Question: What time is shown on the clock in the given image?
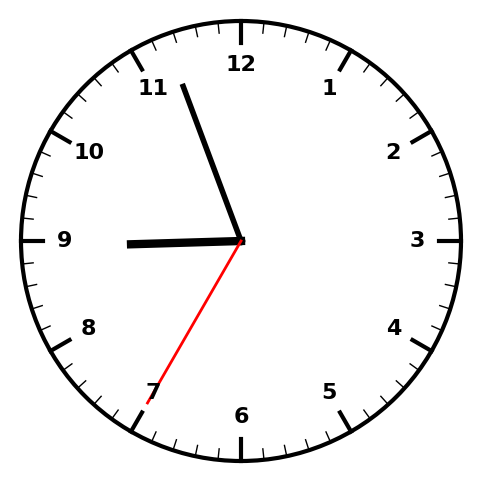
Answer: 08:56:35